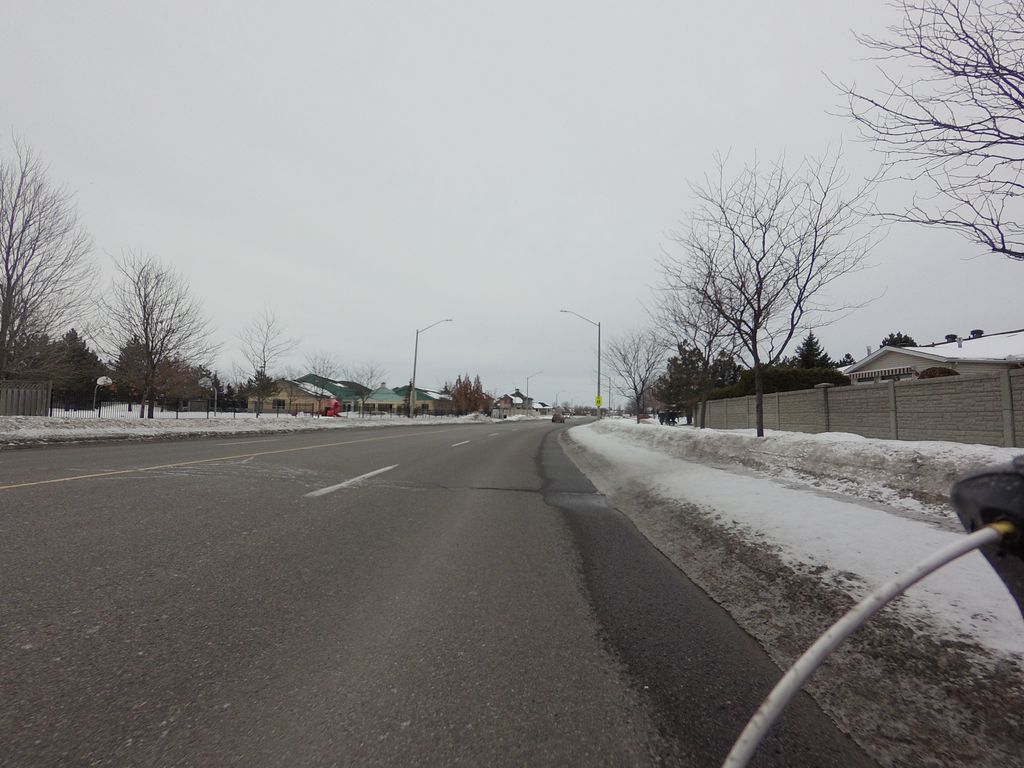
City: ottawa-gatineau